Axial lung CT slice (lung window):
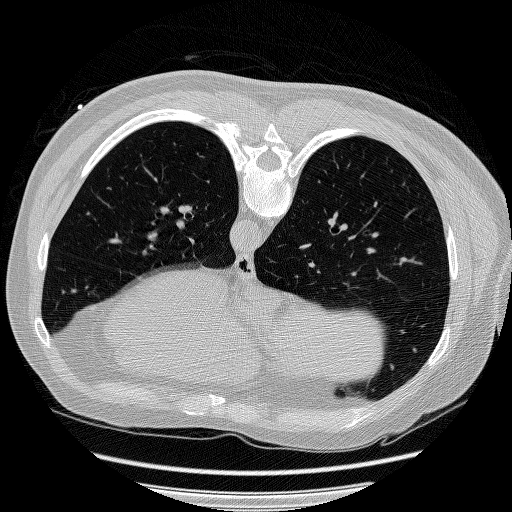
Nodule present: no